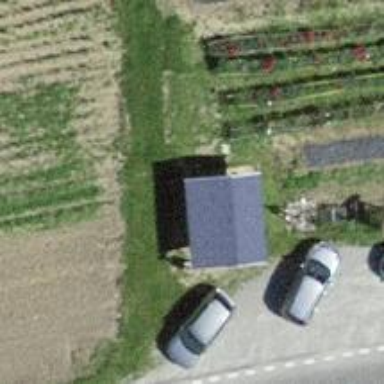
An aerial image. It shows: Farm shop.